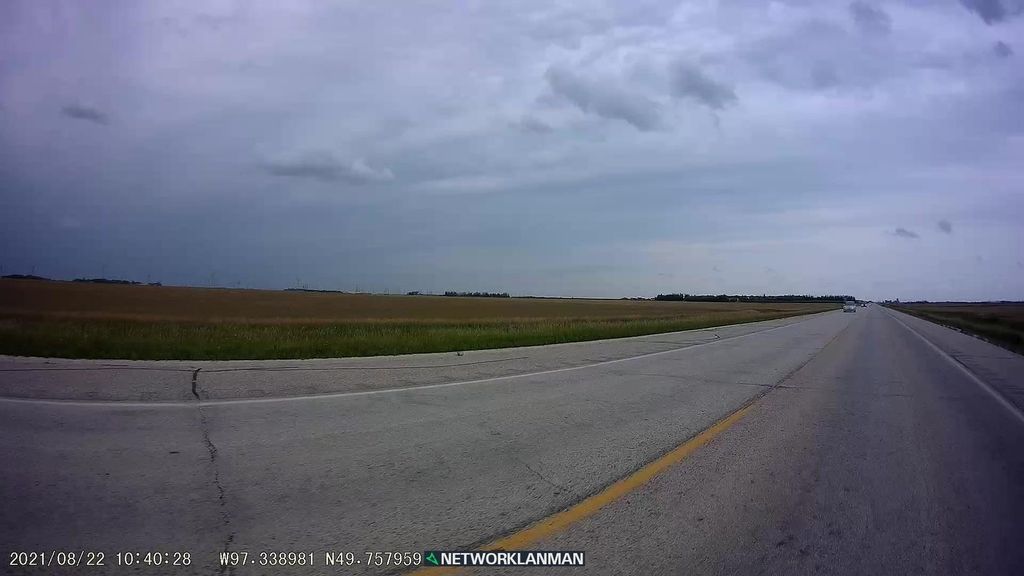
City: winnipeg